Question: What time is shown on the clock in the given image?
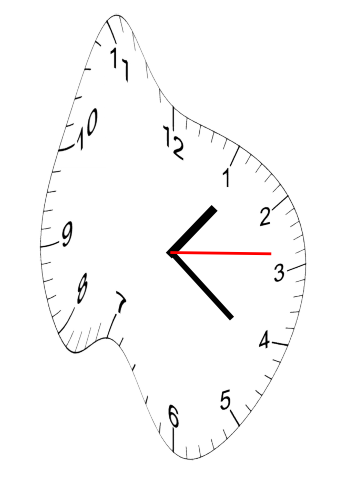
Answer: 01:21:14